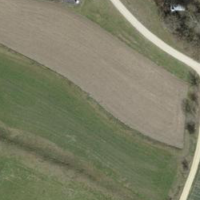
EUNIS habitat code: 52
Species observed at this site:
Centaurea scabiosa